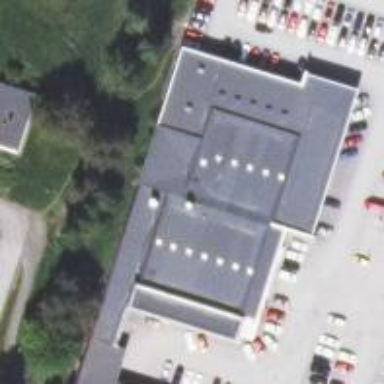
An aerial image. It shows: Building that houses car shop.